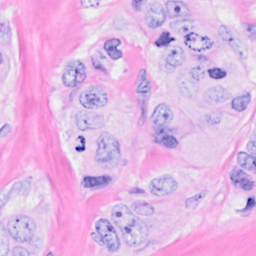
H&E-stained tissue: Breast